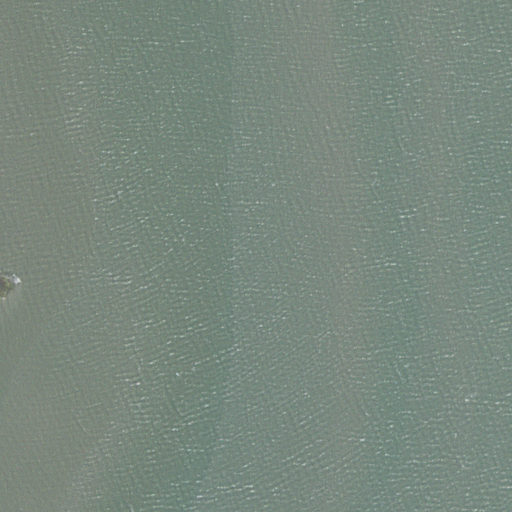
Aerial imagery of cape in North Carolina named Marsh Hen Point containing open water and herbaceous wetlands